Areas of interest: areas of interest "Business Office Building"
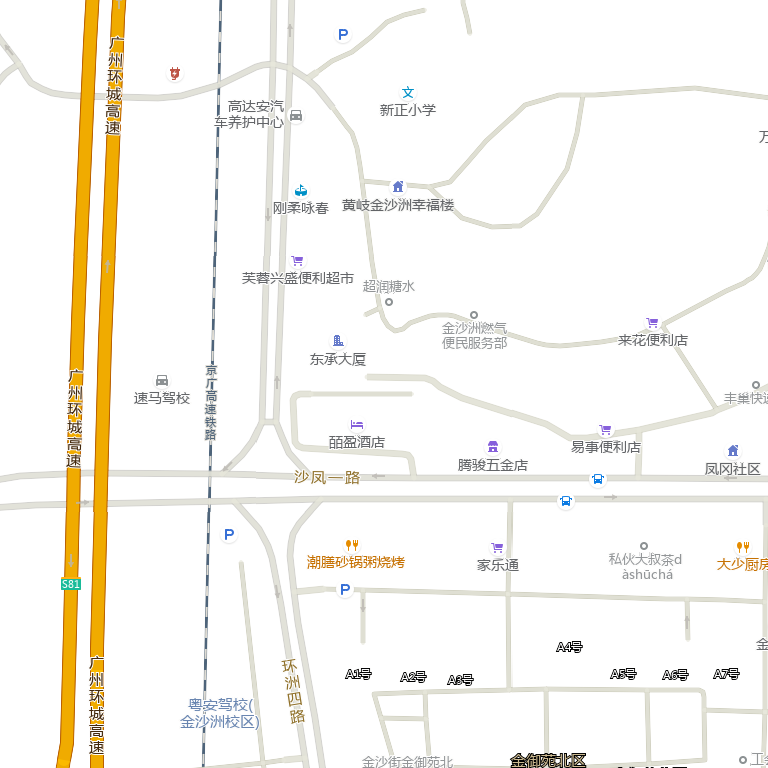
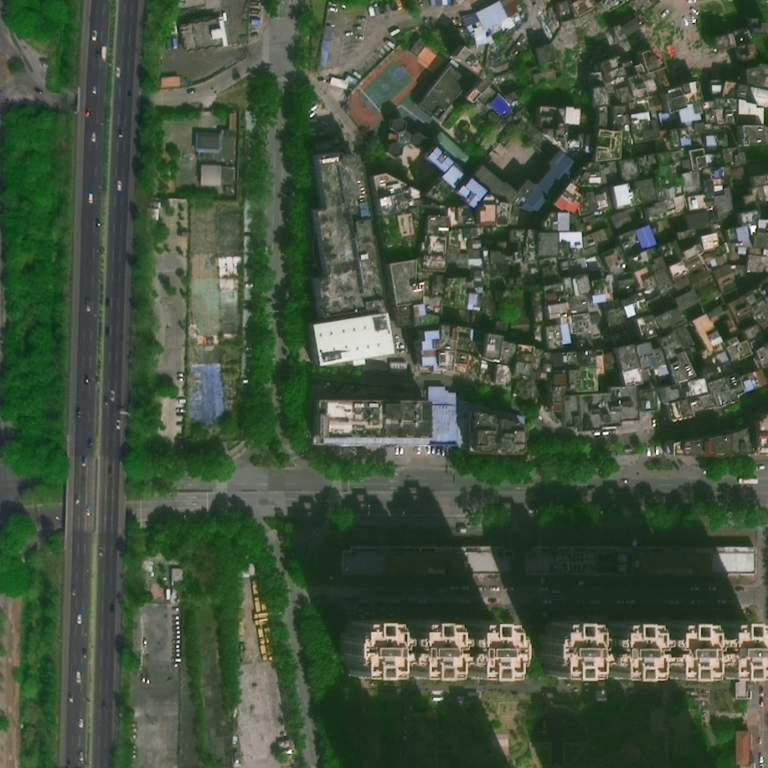